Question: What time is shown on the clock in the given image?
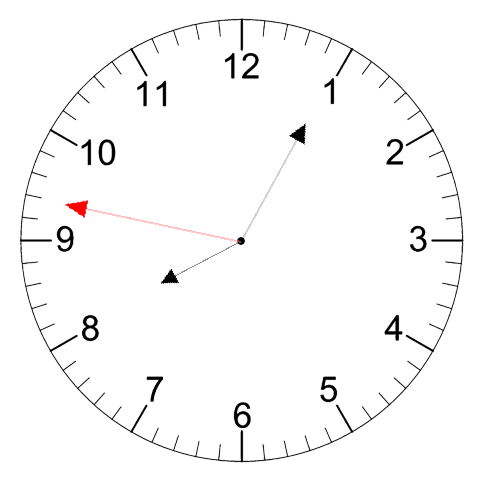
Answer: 08:04:47